Question: I'm trying to populate a 'JList' with items from an 'ArrayList<String[]>'. Each 'String[]' is of the form ["I","am","an","example"] and there's nothing I can do about the input form - its from a third party. What I'd like is simply a 'JList' with each 'String[]' expanded out on a different line. When I use the following code, though, the first few characters are cut off the left side of the 'JList' - its cutting off mid character so its an issue with pixels not characters.
The class below is set as the content pane on a 'JFrame' elsewhere in the program, I didn't think it was necessary to copy that over here but if it would be useful then I can trim it down and put it up for viewing.
'''
public class BookScreen extends JPanel{
ListSelectionModel lsm;
ArrayList <String> atList;
JList atBox;
MainForm mf;
public BookScreen (MainForm mf){
//I'm aware this bit is clunky, it was a quick and dirty to test it displays
//properly before I cleaned it up
ArrayList<String[]> books= mf.getWorld().getBooks();
atList=new ArrayList();
for (String[] s:books){
atList.add(Arrays.toString(s));
}
//end clunky
atBox = new JList(atList.toArray());
lsm = atBox.getSelectionModel();
lsm.addListSelectionListener(new BookScreen.AtListSelectionHandler());
atBox.setVisibleRowCount(-1);
atBox.setLayoutOrientation(JList.HORIZONTAL_WRAP);
atBox.setLocation(0, 0);
atBox.setVisible(true);
this.add(atBox);
this.setVisible(true);
}
class AtListSelectionHandler implements ListSelectionListener{
@Override
public void valueChanged(ListSelectionEvent e){
}
}
}
'''
Screenshot of problem:

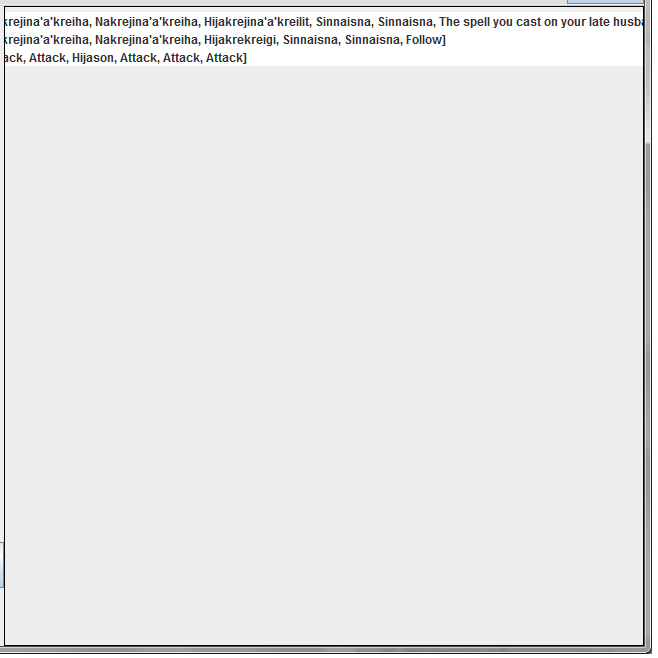
Answer: The problem is that you don't set a layout manager on the panel, which means that the default 'FlowLayout' will be used. If there's only one component this layout places it centered on the container; if the component is wider than the container its edges are trimmed.
To solve the problem simply set a different layout manager, for example 'BorderLayout':
'''
this.setLayout(new BorderLayout());
this.add(atBox);
'''
More information: <URL>.